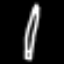
Label: pencil